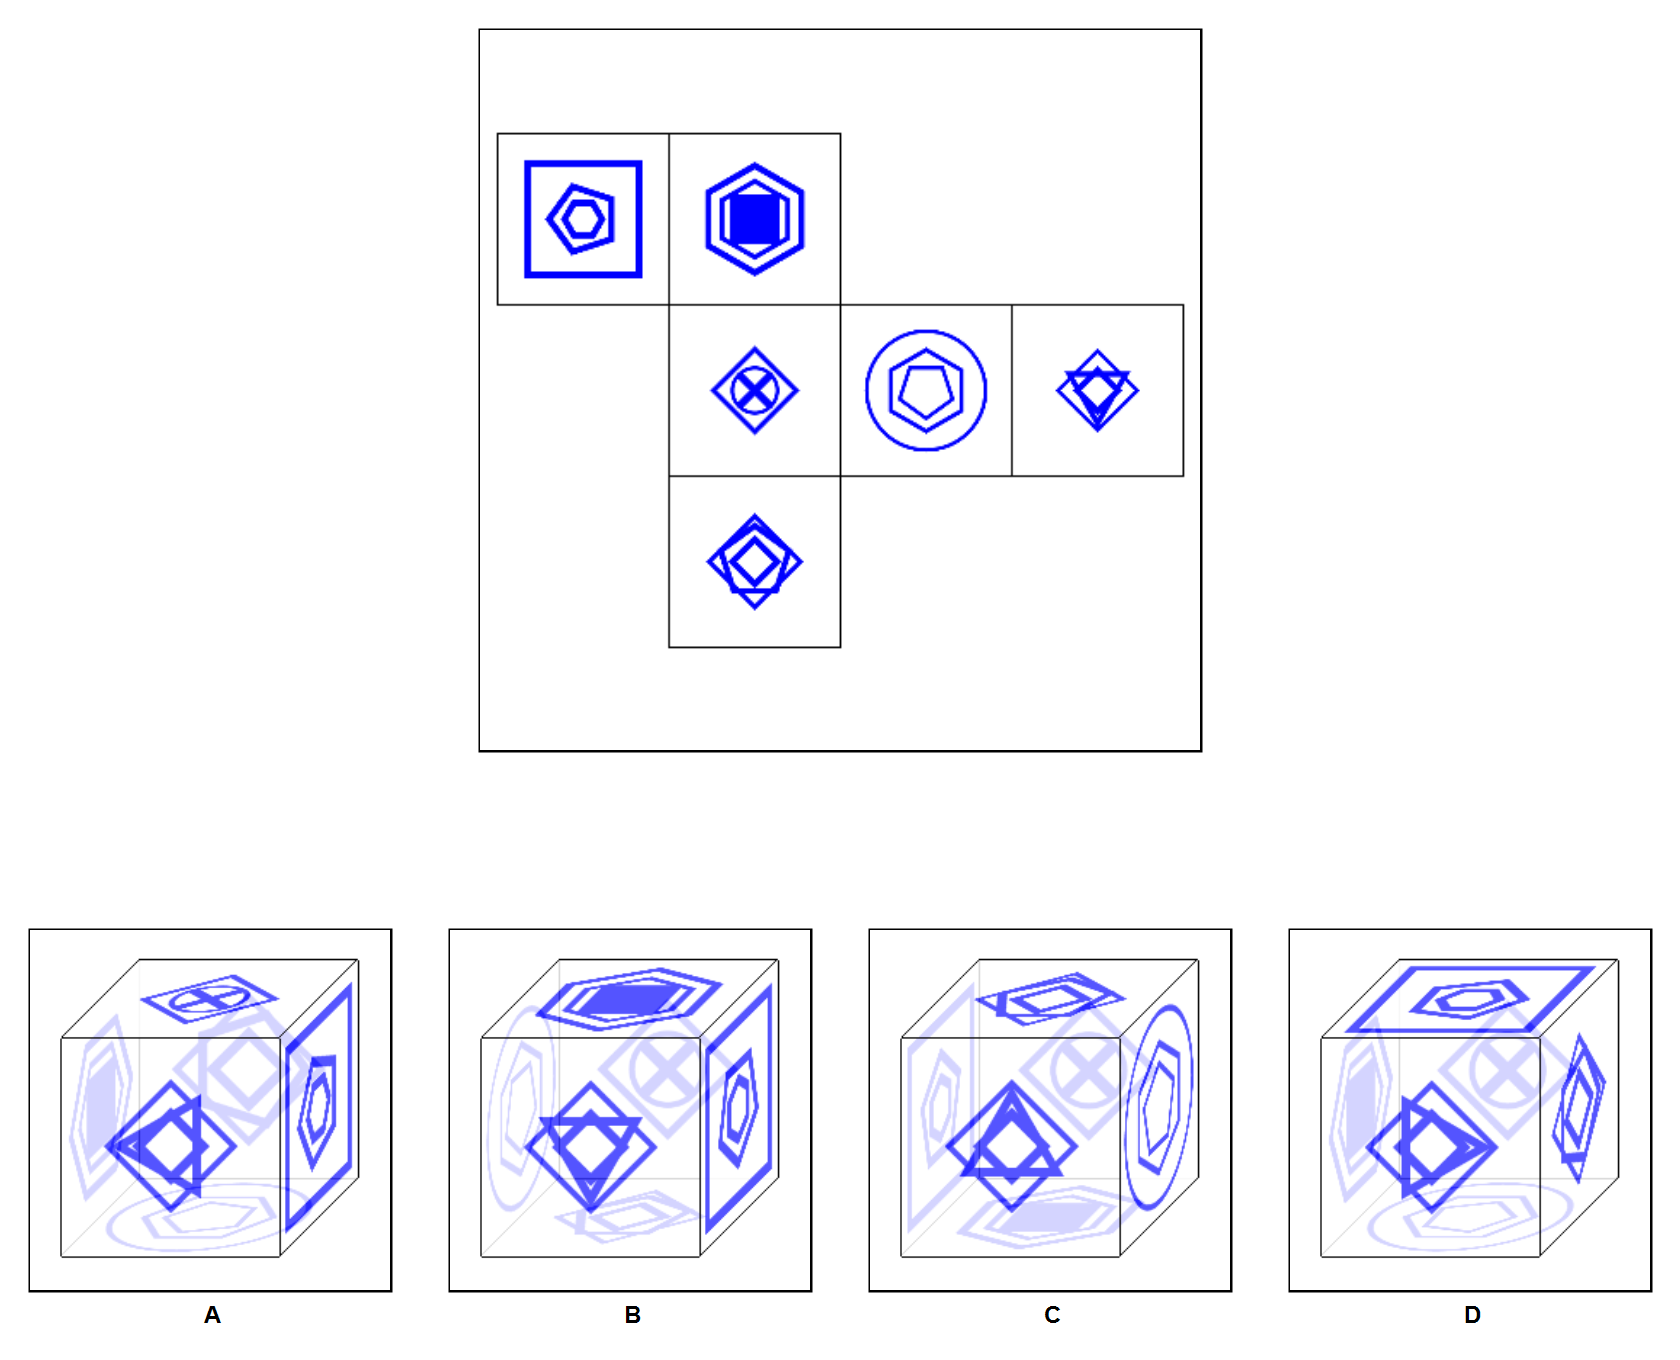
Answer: A